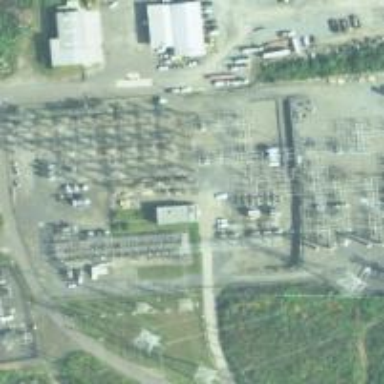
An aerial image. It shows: Switch for power supply.